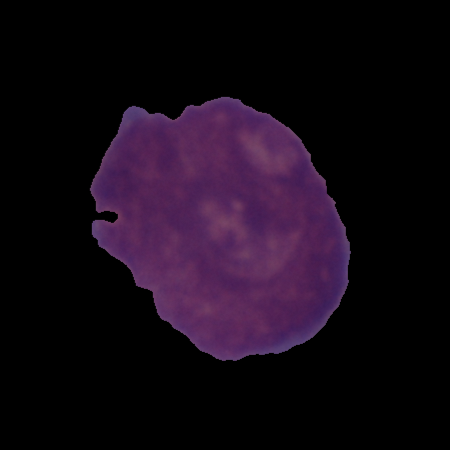
Label: cancer